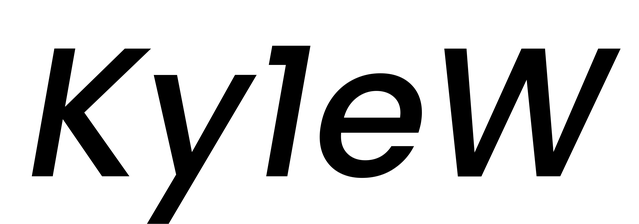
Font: Poppins-MediumItalic